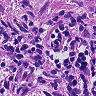
Metastatic tissue present: yes